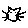
Label: cat